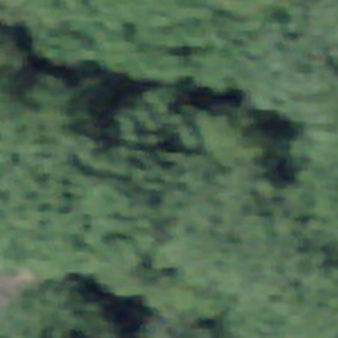
Label: other